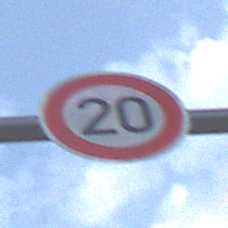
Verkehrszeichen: Geschwindigkeit20
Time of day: SunriseSunset
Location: Outdoor (Nature)
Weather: PartlyCloudy
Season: NotSpecified
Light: Natural